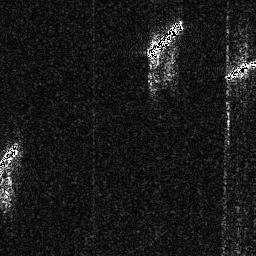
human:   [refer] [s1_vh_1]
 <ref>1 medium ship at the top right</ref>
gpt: <box>[[86, 23, 99, 31, 0]]</box>